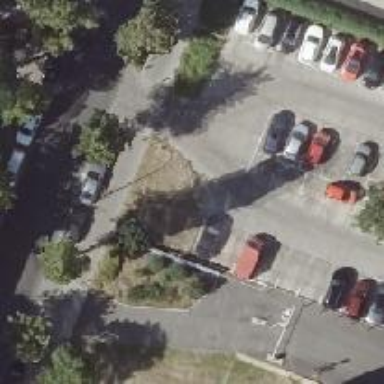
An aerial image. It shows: Asphalt parking aisle designated as service road.